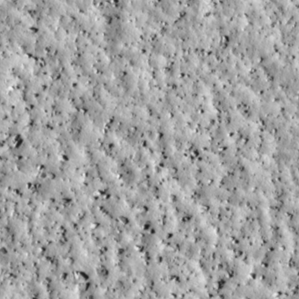
Label: non_frost